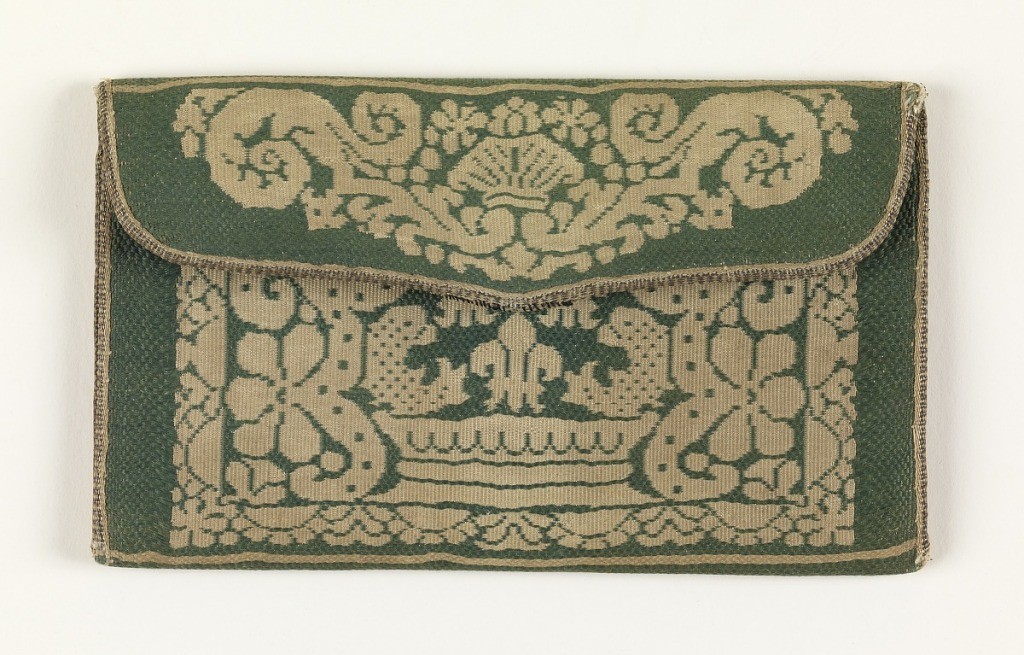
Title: Purse
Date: late 17th–early 18th century
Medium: silk Technique: woven
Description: Small envelope-shaped purse in green and white silk. Pattern in white silk is a symmetrical arrangement of a crown with confronted dolphins and three fleurs-de-lis above with stylized foliage borders. Lined with pink taffeta.